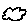
Label: cloud